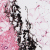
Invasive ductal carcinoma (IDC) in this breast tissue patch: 0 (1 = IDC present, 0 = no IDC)